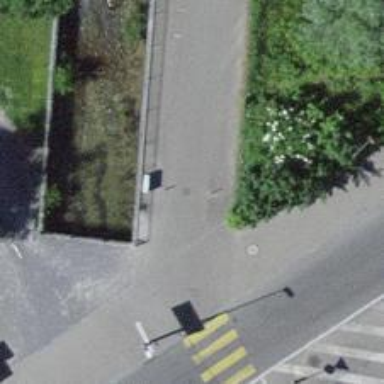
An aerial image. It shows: Bollard.